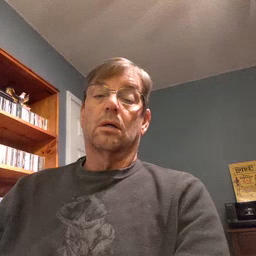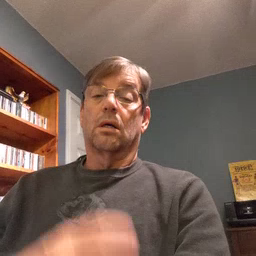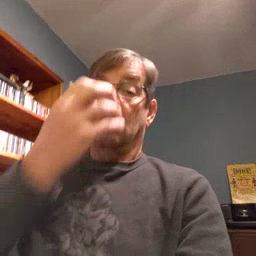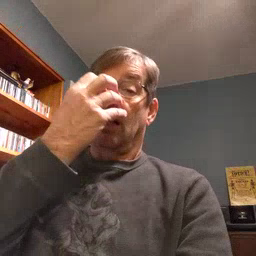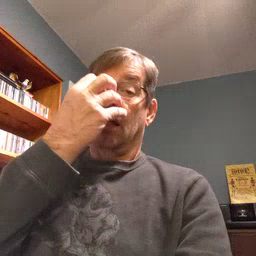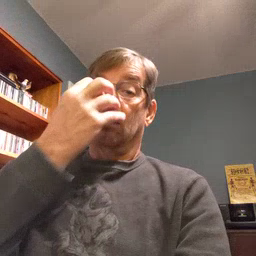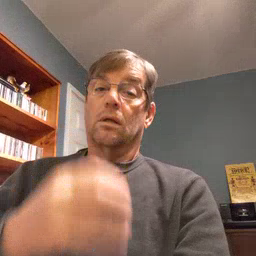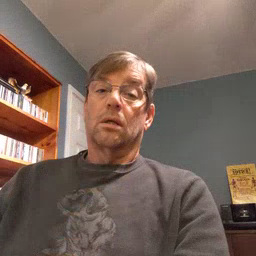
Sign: clown